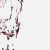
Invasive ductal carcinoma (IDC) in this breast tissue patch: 0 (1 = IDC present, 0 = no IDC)